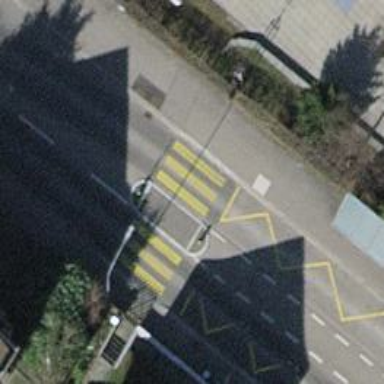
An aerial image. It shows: Zebra crossing with central island.